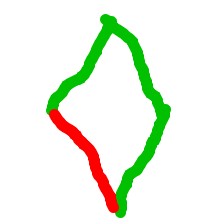
Shape: rhombus